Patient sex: M
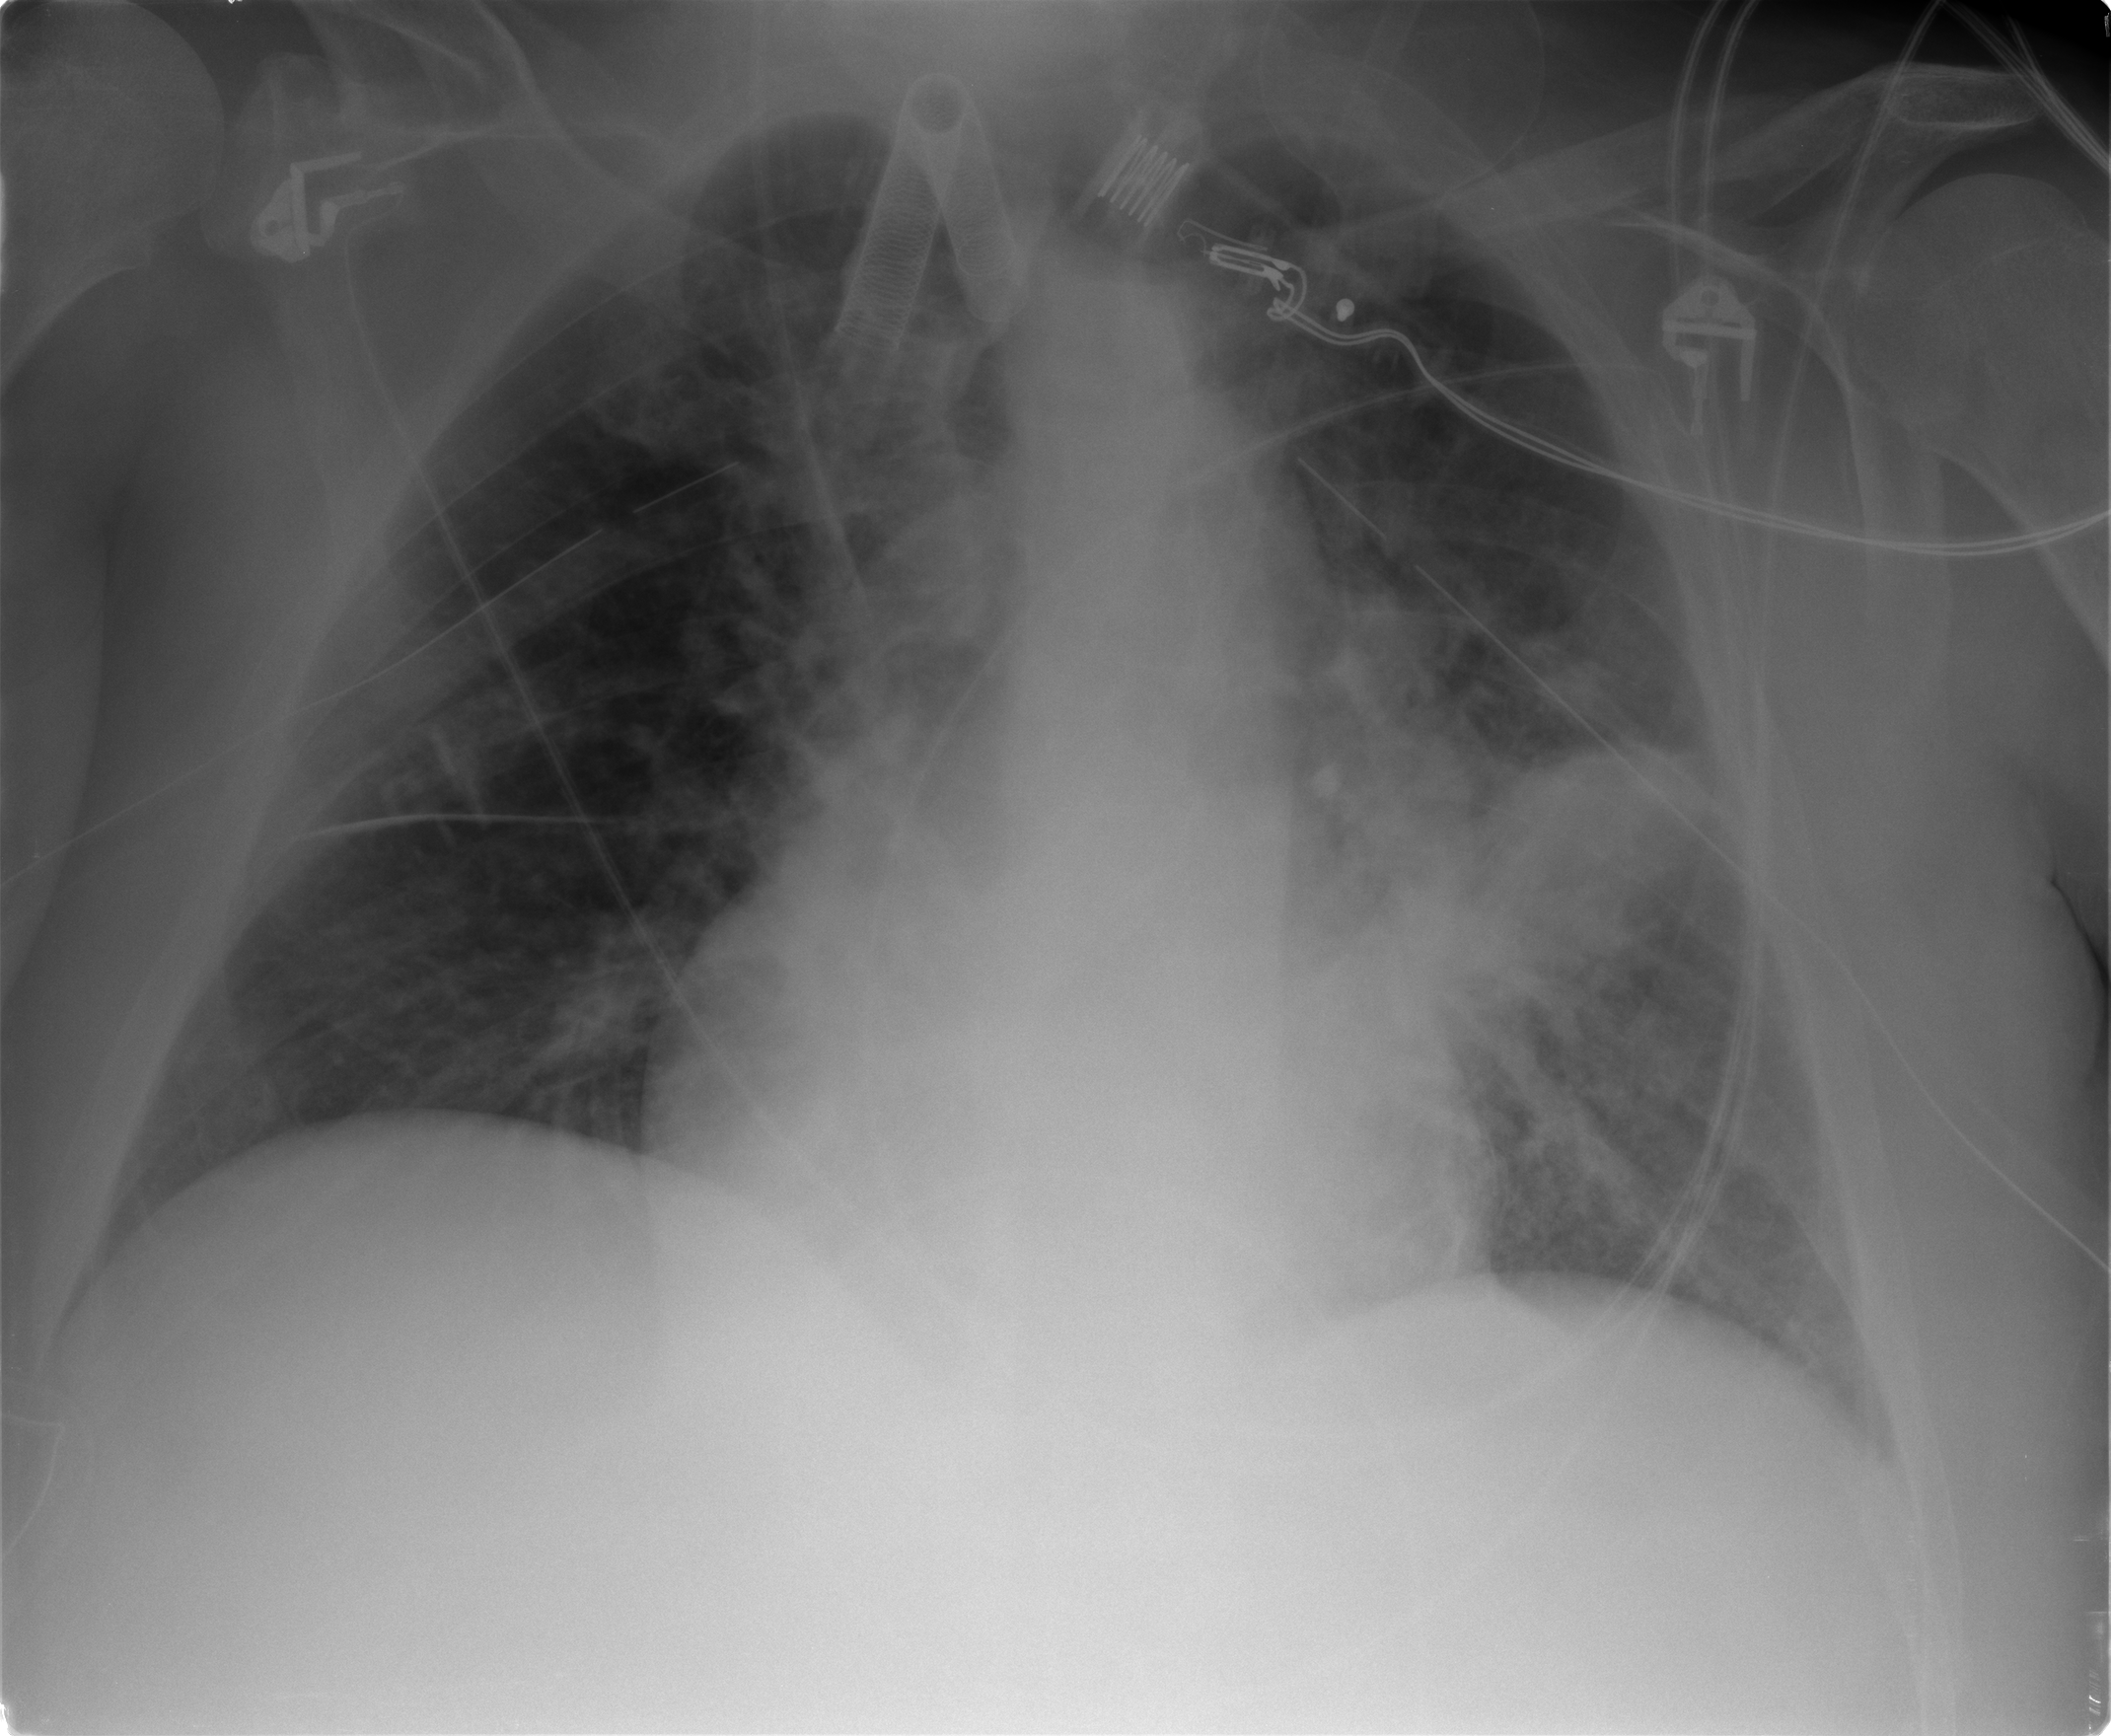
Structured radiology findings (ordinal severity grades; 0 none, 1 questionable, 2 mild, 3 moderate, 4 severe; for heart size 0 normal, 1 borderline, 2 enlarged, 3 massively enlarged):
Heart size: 0
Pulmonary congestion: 2
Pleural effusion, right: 0
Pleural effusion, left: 1
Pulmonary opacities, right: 0
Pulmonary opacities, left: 2
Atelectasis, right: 2
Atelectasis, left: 2